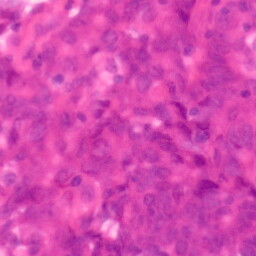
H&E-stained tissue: Colon